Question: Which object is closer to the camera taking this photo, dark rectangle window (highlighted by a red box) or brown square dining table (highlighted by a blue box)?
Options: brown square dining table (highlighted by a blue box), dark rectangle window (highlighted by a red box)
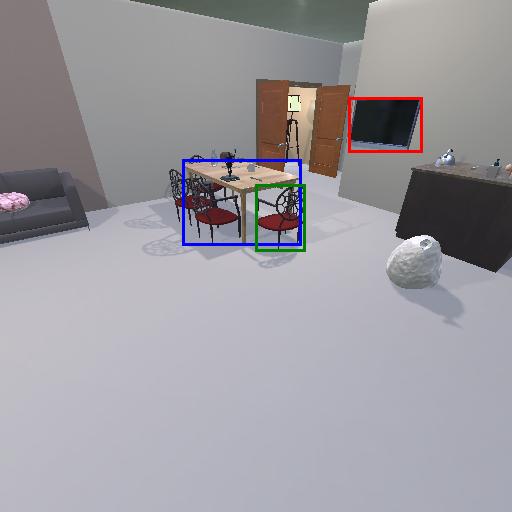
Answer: brown square dining table (highlighted by a blue box)